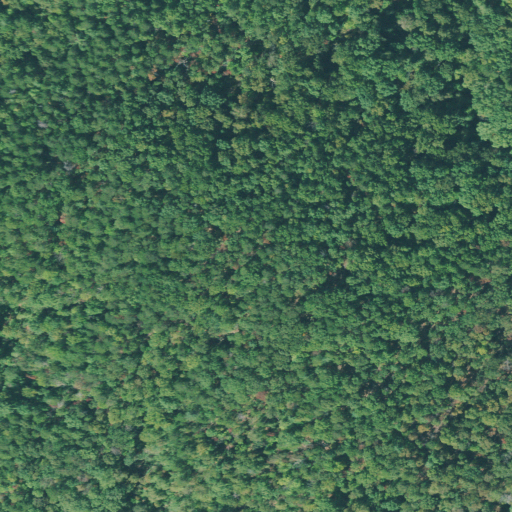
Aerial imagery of mountain in South Carolina named McKinney Mountain containing deciduous forest, mixed forest, and evergreen forest